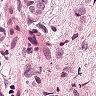
Metastatic tissue present: yes